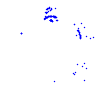
Particle: proton